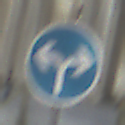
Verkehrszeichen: VorgeschriebeneFahrtrichtungRechtsOderLinks
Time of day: Night
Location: Outdoor (Urban)
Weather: PartlyCloudy
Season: NotSpecified
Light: Artificial